Question: I'm creating "labels" and textboxes and checkboxes using iTextSharp, but my attempts to derive from that code to create buttons has not yet been successful.
Here is how I'm creating textBoxes:
'''
PdfPCell cellRequesterNameTextBox = new PdfPCell()
{
CellEvent = new DynamicTextbox("textBoxRequesterName")
};
tblFirstRow.AddCell(cellRequesterNameTextBox);
. . .
public class DynamicTextbox : IPdfPCellEvent
{
private string fieldname;
public DynamicTextbox(string name)
{
fieldname = name;
}
public void CellLayout(PdfPCell cell, Rectangle rectangle, PdfContentByte[] canvases)
{
PdfWriter writer = canvases[0].PdfWriter;
float textboxheight = 11f;
Rectangle rect = rectangle;
rect.Bottom = rect.Top - textboxheight;
TextField text = new TextField(writer, rect, fieldname);
PdfFormField field = text.GetTextField();
writer.AddAnnotation(field);
}
}
'''
And here is how I'm creating checkboxes:
'''
PdfPCell cell204Submitted = new PdfPCell()
{
CellEvent = new DynamicCheckbox("checkbox204Submitted")
};
tblLastRow.AddCell(cell204Submitted);
. . .
public class DynamicCheckbox : IPdfPCellEvent
{
private string fieldname;
public DynamicCheckbox(string name)
{
fieldname = name;
}
public void CellLayout(PdfPCell cell, Rectangle rectangle, PdfContentByte[] canvases)
{
PdfWriter writer = canvases[0].PdfWriter;
RadioCheckField ckbx = new RadioCheckField(writer, rectangle, fieldname, "Yes");
ckbx.CheckType = RadioCheckField.TYPE_CHECK;
ckbx.BackgroundColor = new BaseColor(255, 197, 0);
ckbx.FontSize = 6;
ckbx.TextColor = BaseColor.WHITE;
PdfFormField field = ckbx.CheckField;
writer.AddAnnotation(field);
}
}
'''
And here is how I'm buttons:
'''
PdfPCell cellButton1 = new PdfPCell()
{
CellEvent = new DynamicButton("button1")
};
tblButtonRow.AddCell(cellButton1);
. . .
public class DynamicButton : IPdfPCellEvent
{
private string fieldname;
public DynamicButton(string name)
{
fieldname = name;
}
public void CellLayout(PdfPCell cell, Rectangle rectangle, PdfContentByte[] canvases)
{
PdfWriter writer = canvases[0].PdfWriter;
float buttonheight = 24f;
Rectangle rect = rectangle;
PushbuttonField btn = new PushbuttonField(writer, rect, fieldname);
PdfFormField field = btn.Field; // <= what should this be?
writer.AddAnnotation(field);
}
}
'''
What's missing or wrong in the last (button) code? I'm thinking my assignment to "field" in DynamicButton.CellLayout() must be wrong, but what should it be?
Here is how the "buttons" look (the long skinny lines at the bottom, beneath the checkbox and its associated text/label):

How can I plump up/hydrate those twiggified "buttons"?
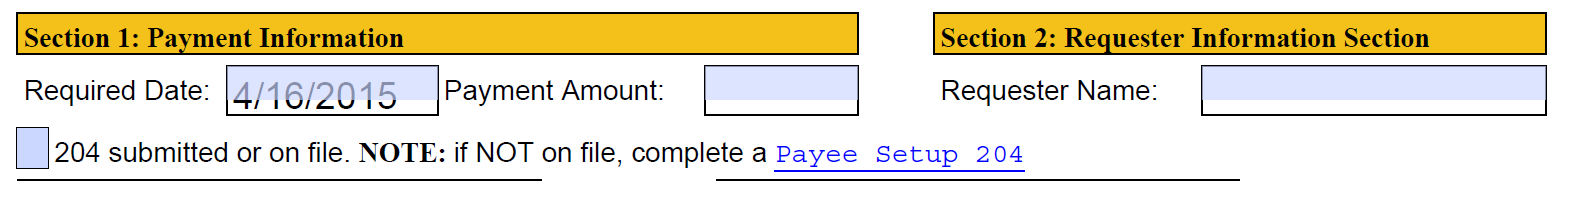
Answer: You aren't showing the most important part of the code: you aren't showing how you create the cells for which you define the buttons. If you would check the value of 'rect' (more specifically its height), you'll discover that you are probably creating cells with a height that is '0'. Why is the height zero? Because they probably don't contain anything.
Is it necessary for a cell to contain anything? Of course not, but if you want to avoid a row with zero height, you have to define a height. This is explained in <URL> example. I apologize for the rather cryptic name, but this example is about the height of cells.
You can define a fixed height:
'''
cell.FixedHeight = 72f;
'''
This is a dangerous property: if you add content that doesn't fit inside the fixed height (e.g. 72 user units), that content will be lost.
You can also define a minimum height:
'''
cell.MinimumHeight = 36f;
'''
In this case, the height will certainly be 36 user units (in this case), but it could be more if there is more content than fits in the minimum height.